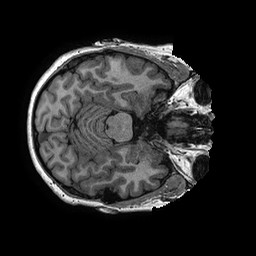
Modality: T1w
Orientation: axial
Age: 38
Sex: female
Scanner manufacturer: ge
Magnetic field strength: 3 T
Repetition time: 0.006952 s
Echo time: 0.00292 s